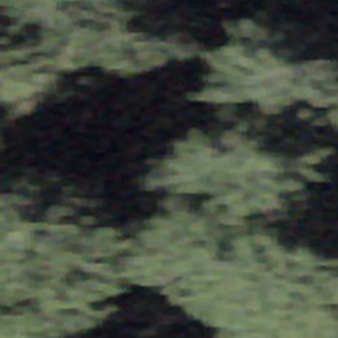
Label: other